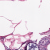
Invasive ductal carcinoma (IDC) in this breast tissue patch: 0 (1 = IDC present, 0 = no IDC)